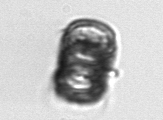
Label: Paralia_sulcata